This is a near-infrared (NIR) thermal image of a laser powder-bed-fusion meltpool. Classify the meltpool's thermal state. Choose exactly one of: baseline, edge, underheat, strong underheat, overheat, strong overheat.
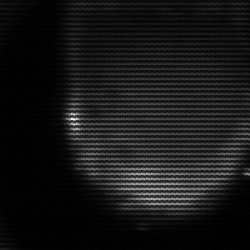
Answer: edge